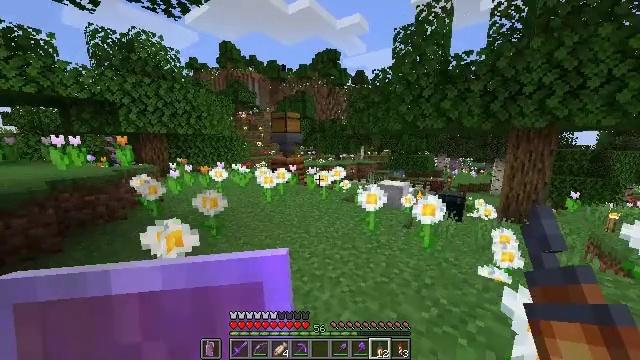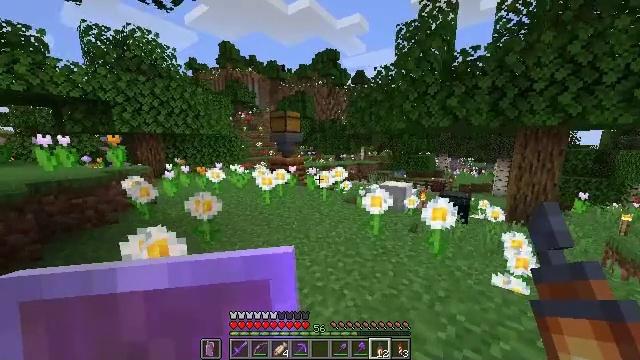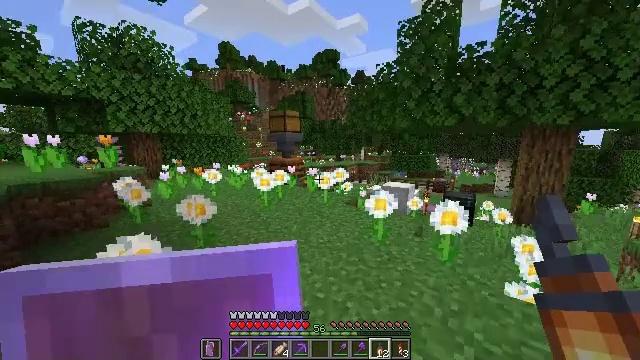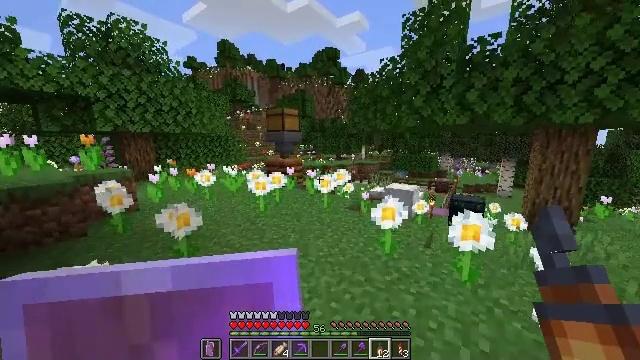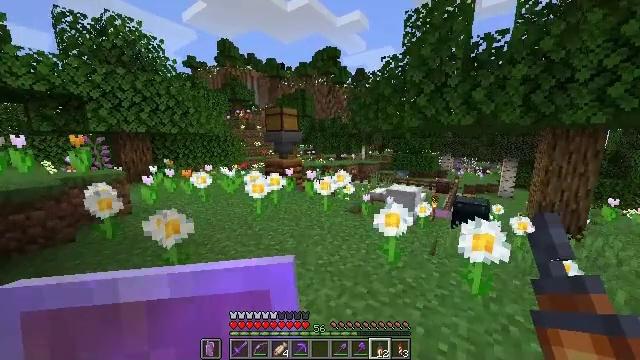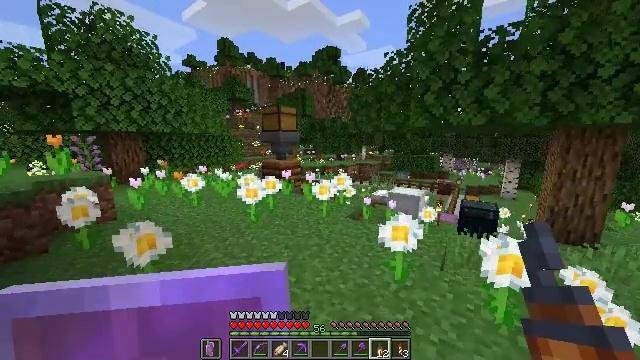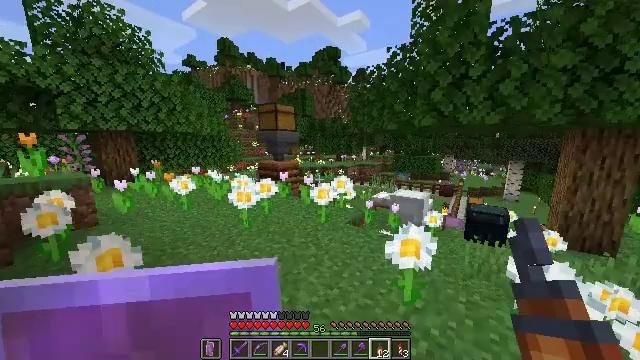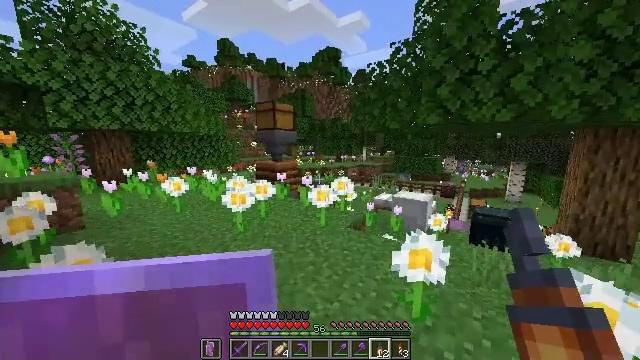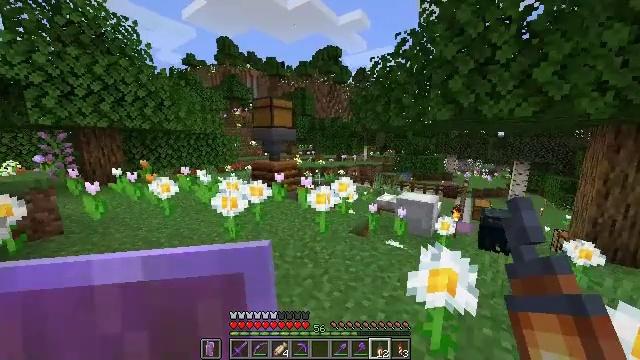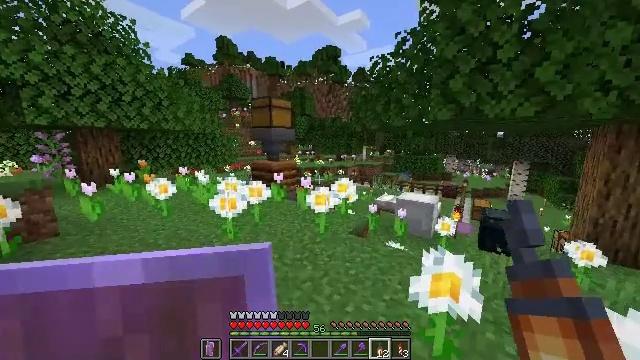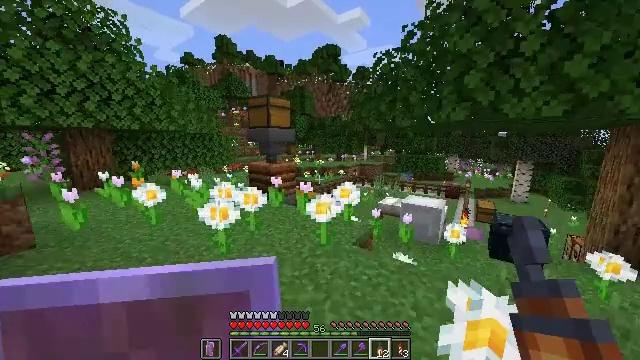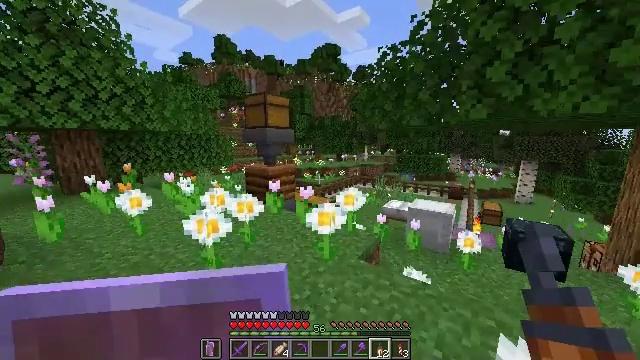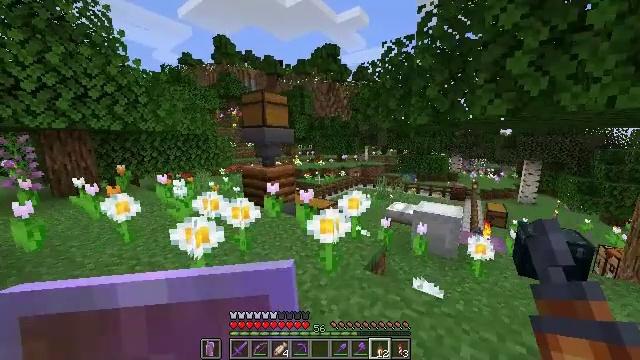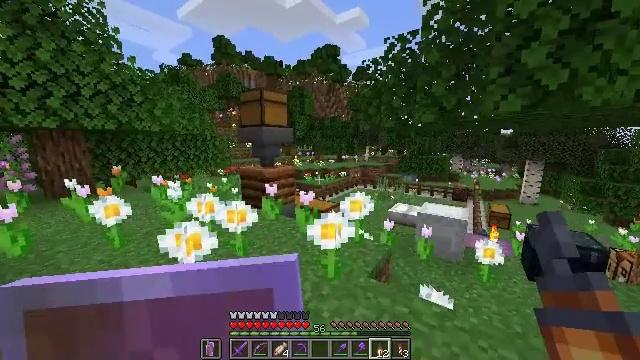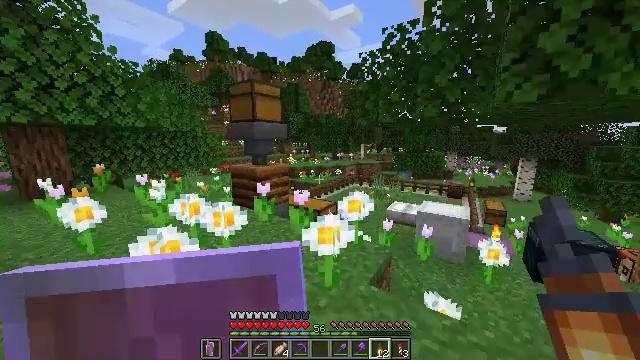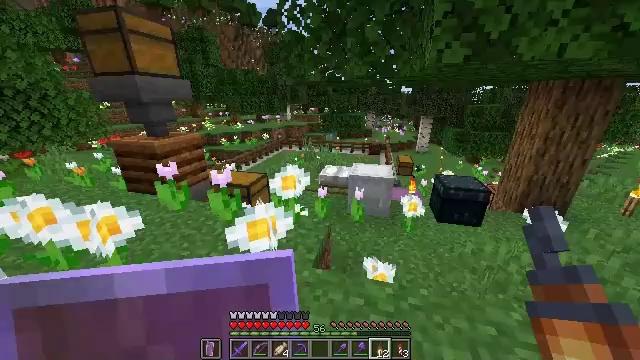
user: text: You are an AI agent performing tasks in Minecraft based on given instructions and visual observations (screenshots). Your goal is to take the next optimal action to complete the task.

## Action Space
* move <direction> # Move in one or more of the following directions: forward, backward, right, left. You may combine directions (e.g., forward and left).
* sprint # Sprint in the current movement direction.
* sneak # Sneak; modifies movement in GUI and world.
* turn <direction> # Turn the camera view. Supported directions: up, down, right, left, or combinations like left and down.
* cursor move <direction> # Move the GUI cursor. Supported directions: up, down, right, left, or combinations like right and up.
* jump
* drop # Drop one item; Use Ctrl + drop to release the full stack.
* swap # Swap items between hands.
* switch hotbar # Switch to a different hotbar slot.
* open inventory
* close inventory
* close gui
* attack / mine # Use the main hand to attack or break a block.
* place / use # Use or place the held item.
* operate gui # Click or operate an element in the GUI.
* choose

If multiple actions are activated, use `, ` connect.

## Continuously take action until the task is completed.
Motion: motion action
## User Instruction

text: Chop down the oak log.
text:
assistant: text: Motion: move forward, sprint
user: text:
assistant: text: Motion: move forward, sprint
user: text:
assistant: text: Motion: move forward, sprint
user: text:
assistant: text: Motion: move forward, sprint
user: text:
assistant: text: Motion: move forward, sprint
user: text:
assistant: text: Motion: move forward, sprint
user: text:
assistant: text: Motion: move forward, sprint
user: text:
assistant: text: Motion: move forward, sprint
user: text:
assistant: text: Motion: move forward, sprint
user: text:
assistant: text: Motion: move forward, sprint
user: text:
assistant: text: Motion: move forward, sprint
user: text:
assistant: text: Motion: move forward, sprint
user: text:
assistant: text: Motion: move forward, sprint
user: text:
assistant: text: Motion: move forward, sprint, turn right
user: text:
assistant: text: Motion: move forward, sprint, turn right and down
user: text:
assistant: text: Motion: move forward, sprint, turn right and down
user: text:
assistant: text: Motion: move forward, sprint, turn right and down
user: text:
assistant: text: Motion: move forward, sprint, turn right and down
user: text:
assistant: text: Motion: move forward
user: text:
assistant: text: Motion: no_op
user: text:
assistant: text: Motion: no_op
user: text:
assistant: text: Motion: no_op
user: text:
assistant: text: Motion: no_op
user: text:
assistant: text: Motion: no_op
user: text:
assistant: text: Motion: no_op
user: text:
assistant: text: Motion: no_op
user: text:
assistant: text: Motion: move forward
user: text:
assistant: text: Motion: move forward
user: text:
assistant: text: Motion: move forward
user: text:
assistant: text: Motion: move forward